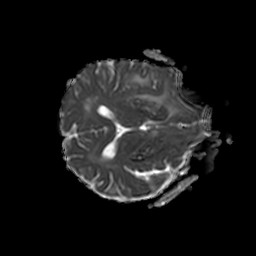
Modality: ADC
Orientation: axial
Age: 58
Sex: female
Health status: ill
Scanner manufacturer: philips
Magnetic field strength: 3 T
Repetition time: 3.8 s
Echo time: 0.09 s